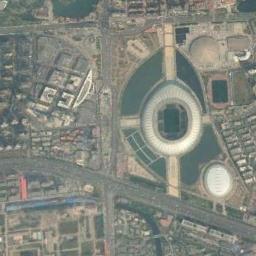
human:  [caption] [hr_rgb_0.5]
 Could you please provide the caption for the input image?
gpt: The circular stadium is enclosed in the middle of the lawn, Next to the residential area .

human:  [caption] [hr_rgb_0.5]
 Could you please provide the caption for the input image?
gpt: This stadium has a white podium and a blue runway .

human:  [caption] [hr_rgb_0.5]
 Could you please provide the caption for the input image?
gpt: There are many buildings beside the stadium .

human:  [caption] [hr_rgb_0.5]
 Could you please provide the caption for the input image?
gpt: The stadium is on the bare land next to some buildings .

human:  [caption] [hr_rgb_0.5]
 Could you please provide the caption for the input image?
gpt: There are some buildings and around the stadium .